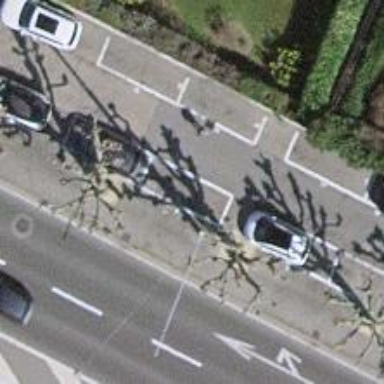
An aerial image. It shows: Avenue lined with deciduous broadleaved trees.